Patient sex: M
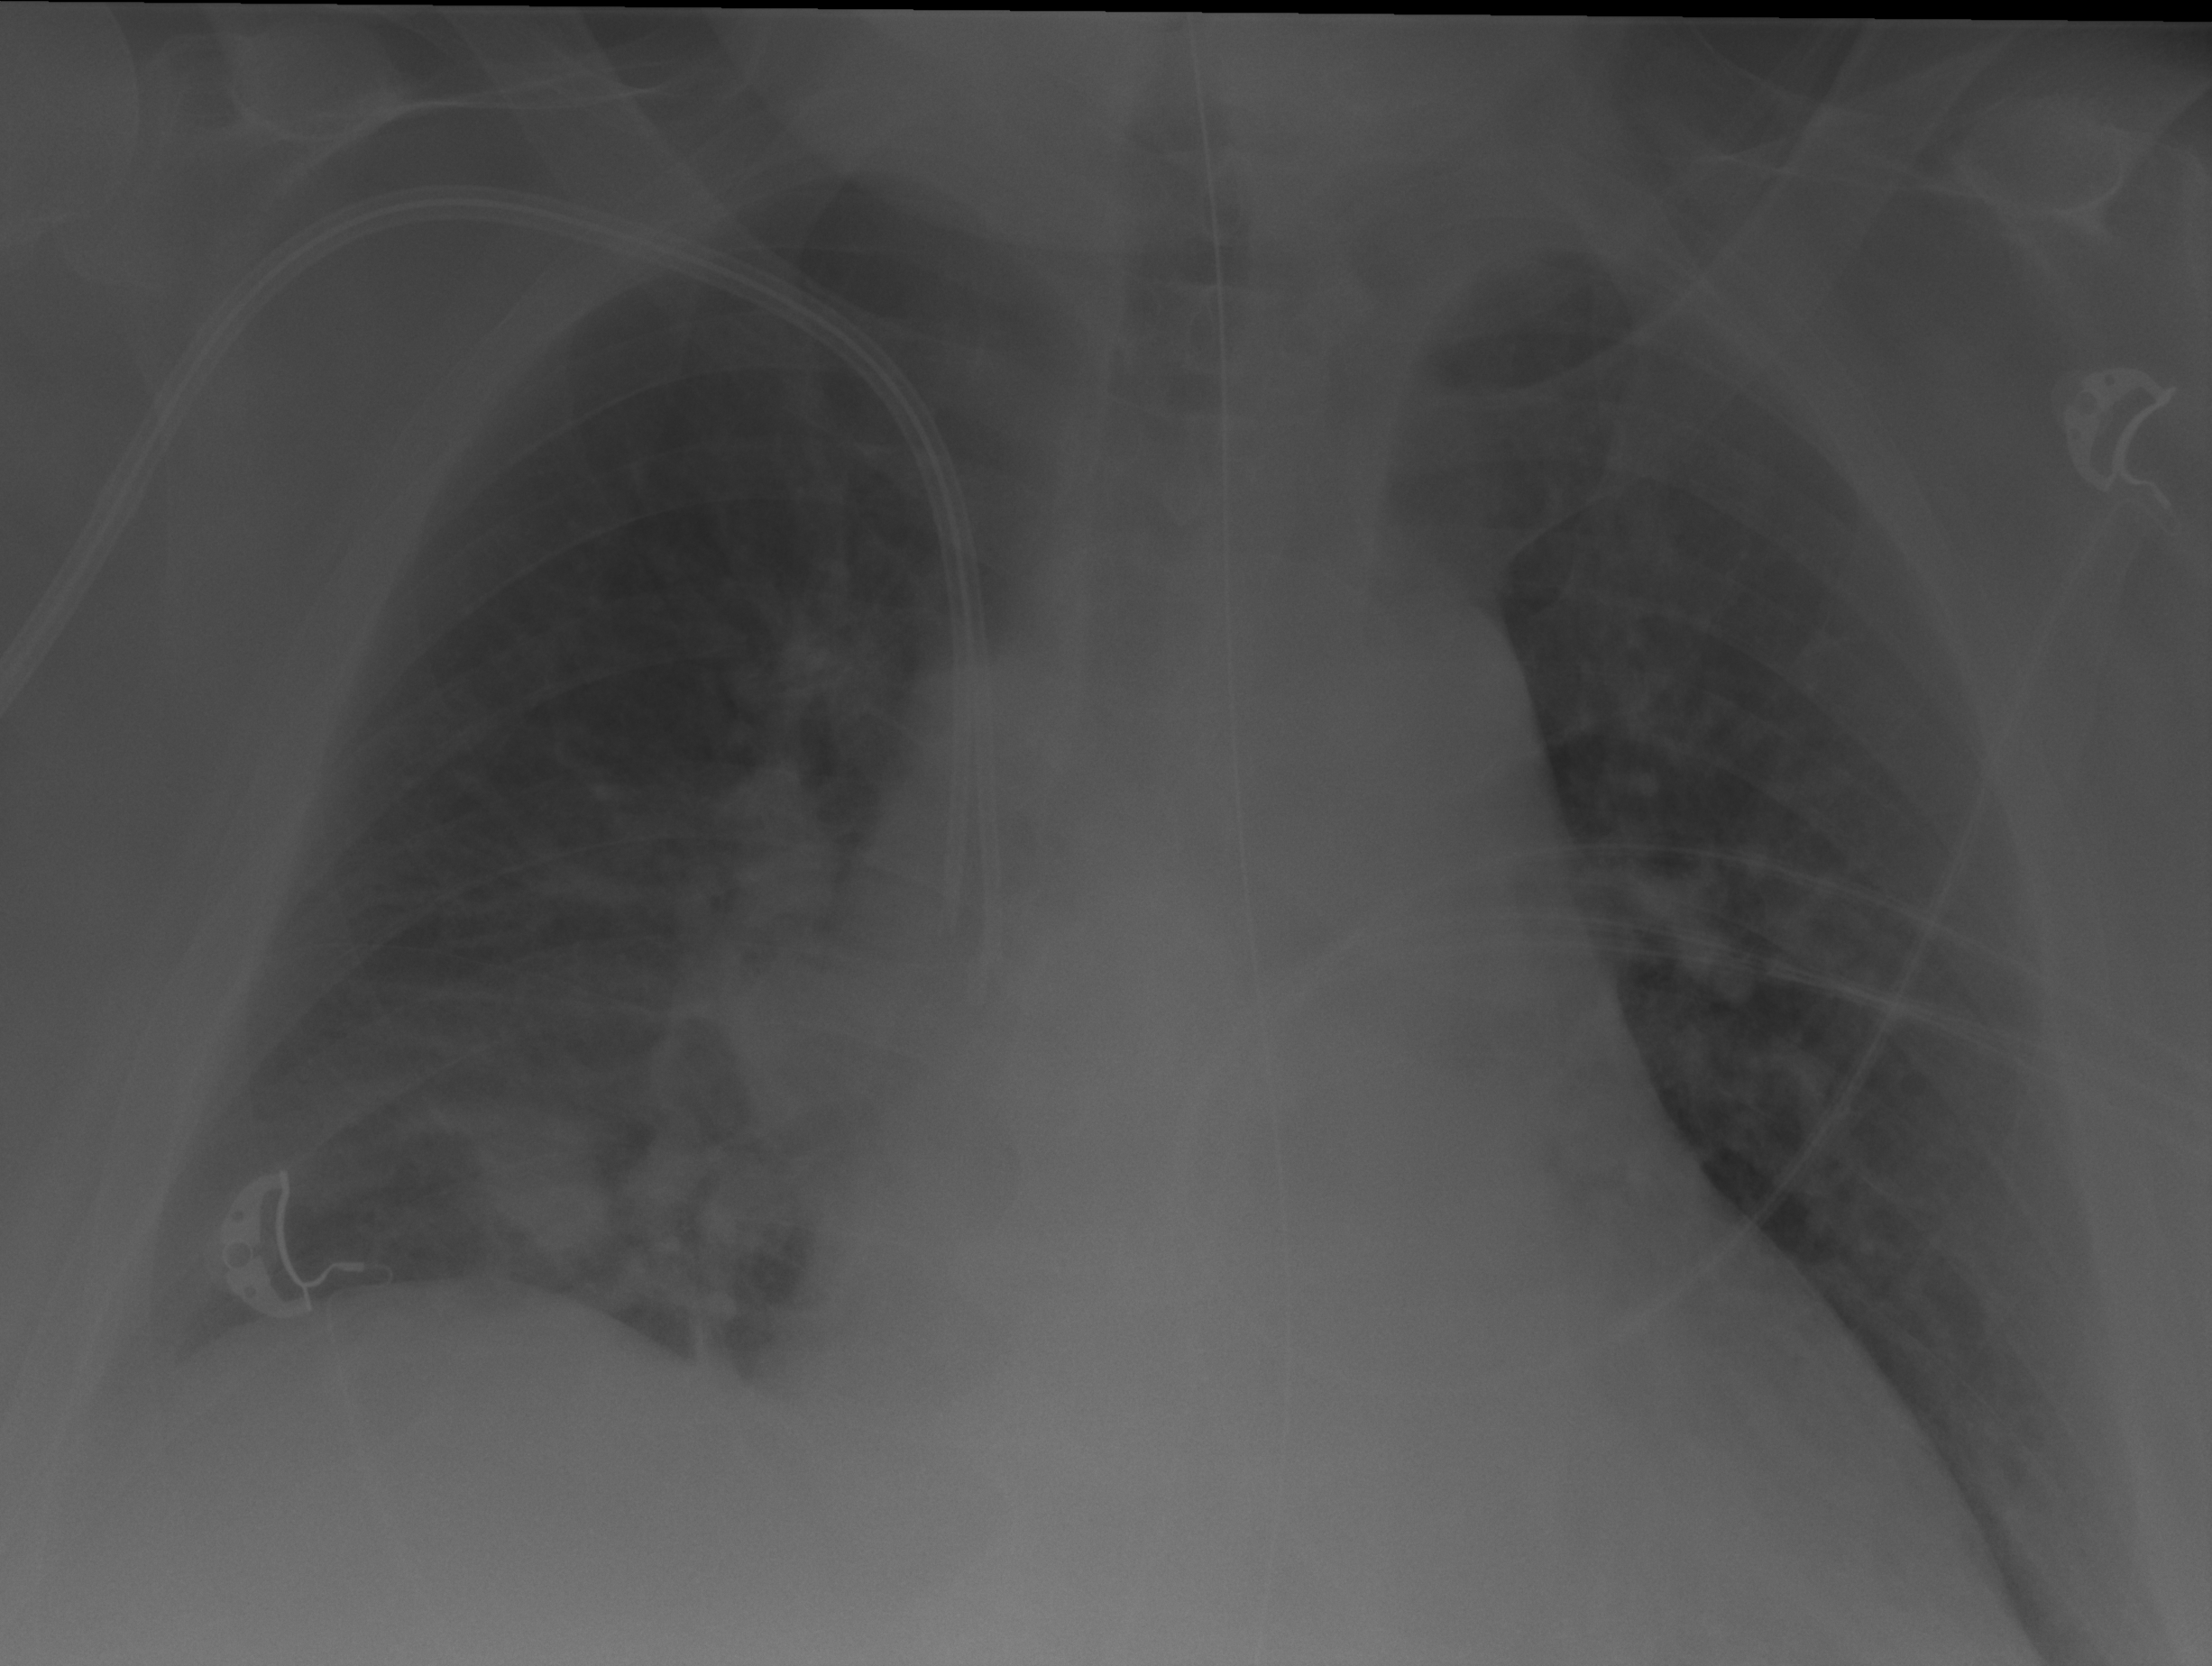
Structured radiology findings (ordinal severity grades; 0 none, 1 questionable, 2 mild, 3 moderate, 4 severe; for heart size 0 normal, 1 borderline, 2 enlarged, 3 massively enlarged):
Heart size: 2
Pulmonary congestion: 1
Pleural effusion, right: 1
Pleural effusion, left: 2
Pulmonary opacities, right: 0
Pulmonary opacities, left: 0
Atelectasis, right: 2
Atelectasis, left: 2